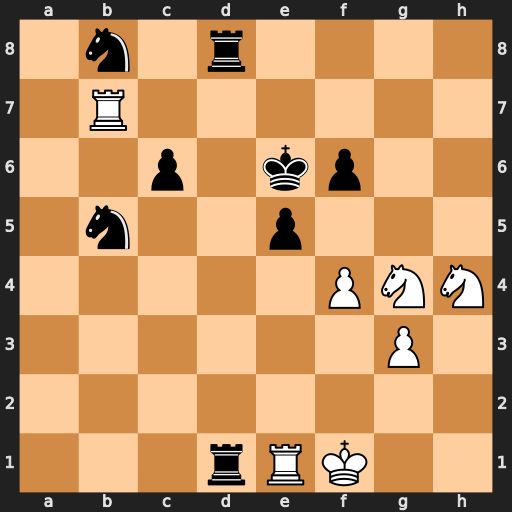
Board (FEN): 1n1r4/1R6/2p1kp2/1n2p3/5PNN/6P1/8/3rRK2
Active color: w
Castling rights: -
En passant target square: -
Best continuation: f5+ Kd6 Rxd1+